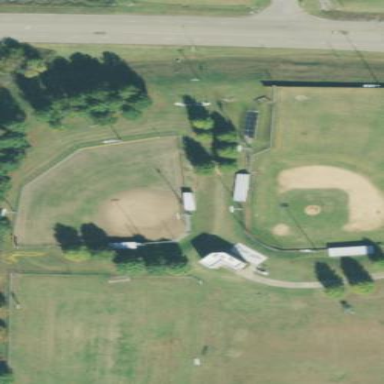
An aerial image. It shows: Softball pitch for leisure and sport activities.